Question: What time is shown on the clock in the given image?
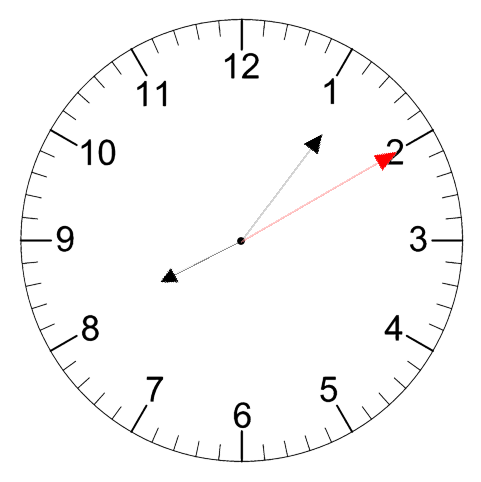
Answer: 08:06:10